При исследовании характера движения механических систем часто удобно использовать воображаемое пространство, по осям которого откладываются координаты и импульсы всех материальных точек системы (или их скорости, т.е. производные от координат по времени), — фазовое пространство. Каждая точка этого воображаемого пространства, называемая изображающей точкой, полностью задает некоторое состояние системы. При движении механической системы ее изображающая точка описывает в фазовом пространстве некоторую кривую, называемую фазовой траекторией. Направление движения изображающей точки указывается стрелкой на фазовой траектории. Набор всех возможных фазовых траекторий данной системы называют ее фазовым портретом. Анализ этого фазового портрета позволяет выяснить важные качественные особенности движения системы без решения уравнений движения системы в явном виде. В ряде случаев использование фазового пространства является самым адекватным методом рассмотрения и решения проблемы. В данной задаче мы предлагаем использовать фазовое пространство для анализа различных механических систем с одной степенью свободы, т.е. описываемых только одной координатой. В этом случае фазовое пространство является плоскостью. Фазовые траектории в этом случае задаются зависимостью импульса точки от ее координаты (или наоборот). Например, фазовый портрет свободной частицы движущейся вдоль оси $x$ будет выглядеть следующим образом (рис. 1):
Часть A. Фазовые портреты (3 балла)
Нарисуйте качественно фазовую траекторию свободной частицы, движущейся между двумя параллельными упруго отражающими стенками, расположенными в точках с координатами $x = - L/2$ и $x = L/2$. L/2$. L/2$. L/2$. L/2$. L/2$. L/2$.
Исследуйте фазовые траектории гармонического осциллятора, т.е. частицы с массой $m$, на которую действует упругая сила $F = -k x$. Найдите уравнение фазовой траектории и параметры этой траектории. Нарисуйте качественно пример фазовой траектории гармонического осциллятора. Рассмотрим точечную частицу массы $m$, подвешенную на невесомом, абсолютно твердом стержне длины $L$ в поле тяжести земли. В качестве координаты в этом случае удобно выбирать угол отклонения стержня от вертикали $\alpha$. В качестве фазовой плоскости можно выбрать плоскость с координатами ($\alpha$, $d\alpha/dt$).
Часть B. Осциллятор с трением скольжения (7 баллов) При учете сил сопротивления мы сталкиваемся с двумя различными видами сил трения. В первом случае сила трения зависят от величины скорости — вязкое трение — и описываются выражением $\vec{F}_{тр} = -\gamma \vec{v}$. Во втором случае сила трения не зависит от величины скорости, определяется коэффициентом трения $F_{тр} = \mu N$ и направлена против относительной скорости соприкасающихся тел — сила трения скольжения. Первый случай реализуется при движении тела в газах или жидкостях. Второй — при скольжении одного тела по поверхности другого. В качестве примера второго случая рассмотрите тело на пружине на горизонтальной плоскости с трением. Масса тела равна $m$, коэффициент упругости пружины равен $k$, коэффициент трения скольжения тела о плоскость равен $\mu$. Тело движется по прямой линии, которую можно считать осью $x$ (положение тела при $x = 0$ соответствует нерастянутой пружине). В начальный момент тело расположено в точке $x=A_0$ с нулевой скоростью.
Исследуйте качественно фазовый портрет этого математического маятника при произвольных углах отклонения $\alpha$ и нарисуйте его. Сколько качественно различных типов $K$ фазовых траекторий существует у этой системы? Найдите условия, которыми определяются эти различные типы фазовых траекторий. Можете не рассматривать в качестве фазовых траекторий сами точки равновесия.
Запишите уравнение движения гармонического осциллятора, на который действует сила трения скольжения.
Нарисуйте качественно фазовую траекторию.
Останавливается ли тело в положении, когда пружина не растянута? Если нет, то какова ширина области, в которой может остановиться тело?
Найдите величину изменения максимального отклонения осциллятора в положительном направлении $x$ в течение одного полного колебания $\Delta A$. Найдите время между двумя последовательными максимальными отклонениями в положительном направлении. Найдите также зависимость этого максимального отклонения от времени $A(t_n)$, где $t_n$ — время достижения $n$-ого максимума.
Нарисуйте качественно график зависимости координаты от времени $x(t)$ и оцените число $N$ совершаемых телом колебаний. Указание: Уравнение эллипса с центром в начале координат с полуосями $a$ и $b$ имеет вид: \begin{equation*} \frac{x^2}{a^2} + \frac{y^2}{b^2} = 1. \end{equation*}
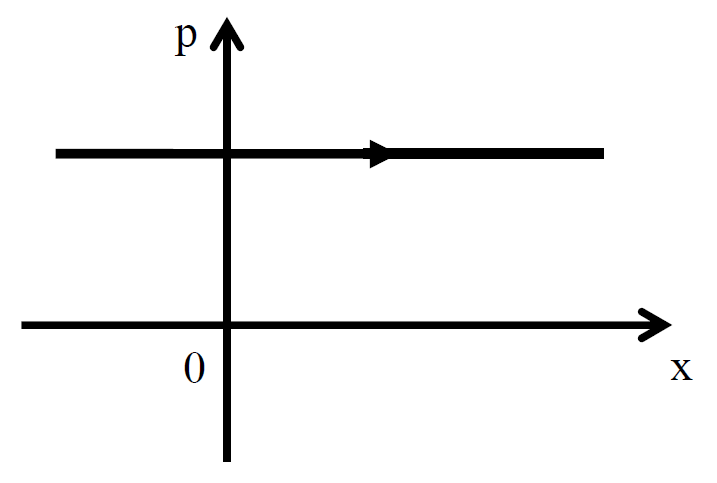
Нарисуйте качественно фазовую траекторию свободной частицы, движущейся между двумя параллельными упруго отражающими стенками, расположенными в точках с координатами $x = - L/2$ и $x =  L/2$.

Исследуйте фазовые траектории гармонического осциллятора, т.е. частицы с массой $m$, на которую действует упругая сила $F = -k x$.   Найдите уравнение фазовой траектории и параметры этой траектории. Нарисуйте качественно пример фазовой траектории гармонического осциллятора.

Исследуйте качественно фазовый портрет этого математического маятника при произвольных углах отклонения $\alpha$ и нарисуйте его. Сколько качественно различных типов $K$ фазовых траекторий существует у этой системы? Найдите условия, которыми определяются эти различные типы фазовых траекторий. Можете не рассматривать в качестве фазовых траекторий сами точки равновесия.

Запишите уравнение движения гармонического осциллятора, на который действует сила трения скольжения.

Нарисуйте качественно фазовую траекторию.

Останавливается ли тело в положении, когда пружина не растянута? Если нет, то какова ширина области, в которой может остановиться тело?

Найдите величину изменения максимального отклонения осциллятора в положительном направлении $x$ в течение одного полного колебания $\Delta A$. Найдите время между двумя последовательными максимальными отклонениями в положительном направлении. Найдите также зависимость этого максимального отклонения от времени $A(t_n)$, где $t_n$ — время достижения $n$-ого максимума.

Нарисуйте качественно график зависимости координаты от времени $x(t)$ и оцените число $N$ совершаемых телом колебаний.
Темы:
T, Азиатские